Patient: sex M, age 66
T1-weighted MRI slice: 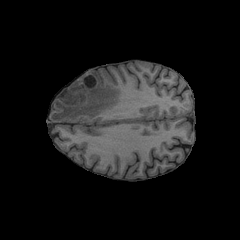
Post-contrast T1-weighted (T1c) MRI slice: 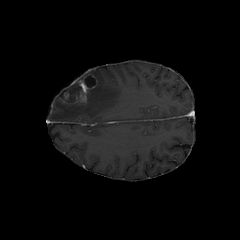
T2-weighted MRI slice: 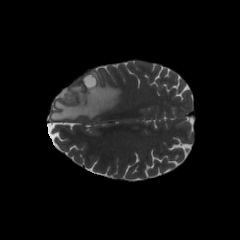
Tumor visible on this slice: yes
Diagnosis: Glioblastoma, IDH-wildtype
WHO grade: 4